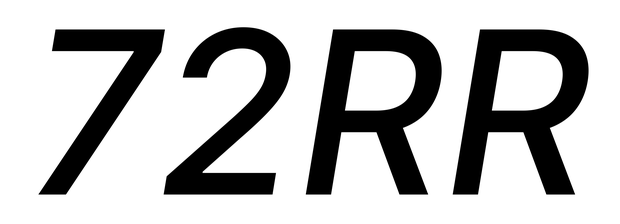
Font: Inter-Italic_Medium_Italic